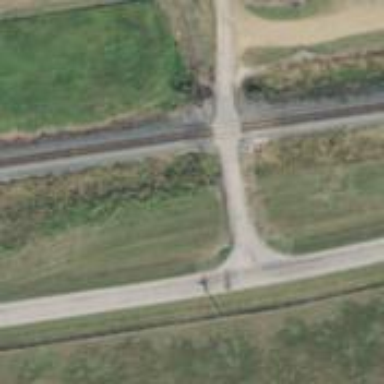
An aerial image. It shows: Unclassified road.